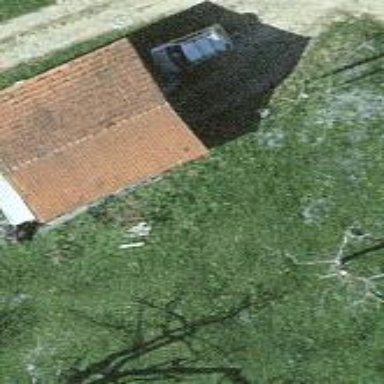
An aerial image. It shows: Garage.